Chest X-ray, AP view. Patient: 56 years old, sex F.
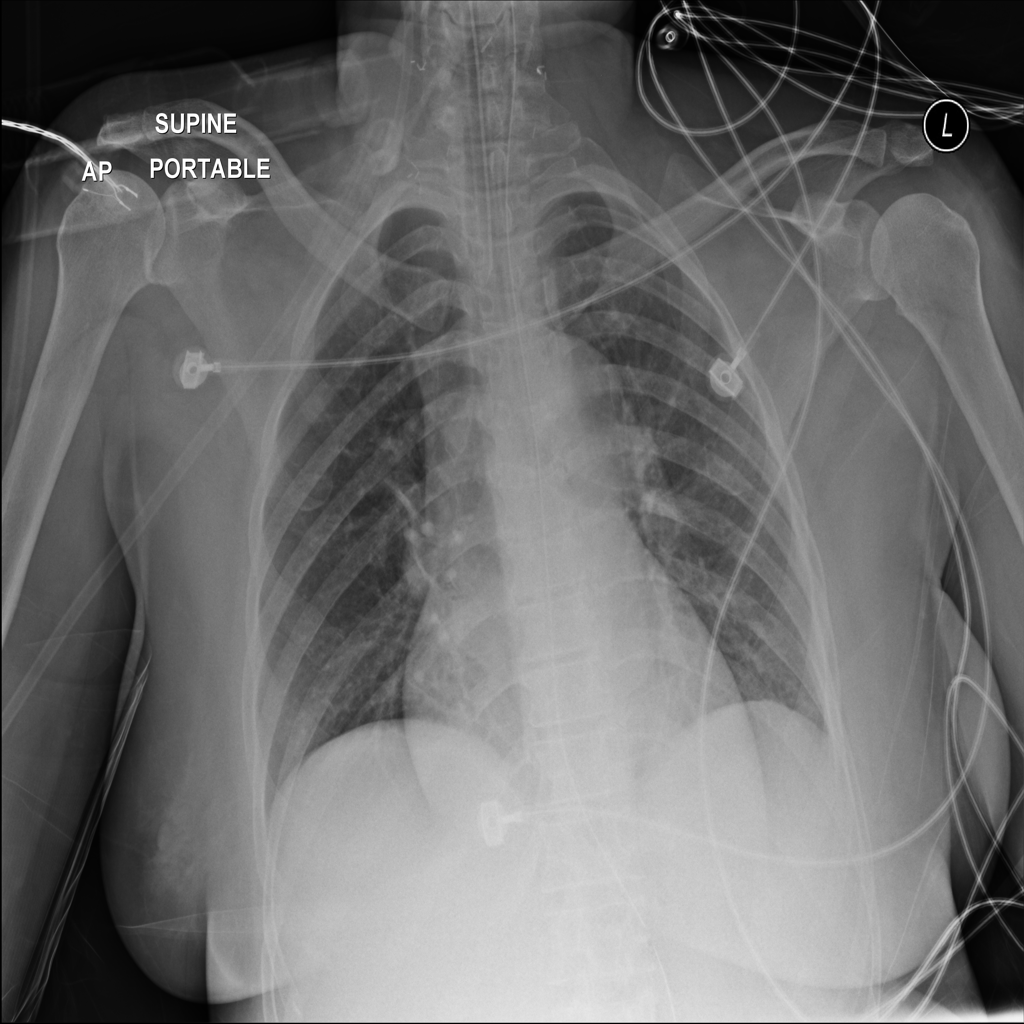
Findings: No Finding